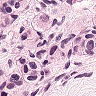
Metastatic tissue present: yes